Question: <URL> for bootstrap css dropdown menu
Currently when I click on the arrow button on right side, it opens the menu items.
What I want to removing the button and items should appear when user click on the Edit box(select category ..).
The menu should cover entire width of the edit box.
'''
<div class="col-lg-6">
<div class="input-group">
<input type="text" class="form-control" placeholder="Select category ...">
<div class="input-group-btn">
<button type="button" class="btn btn-default dropdown-toggle" data-toggle="dropdown"> <span class="caret"></span></button>
<ul class="dropdown-menu pull-right">
<li><a href="#">Sports</a></li>
<li><a href="#">Entertainment</a></li>
<li><a href="#">Politics</a></li>
<li class="divider">Technolohy</li>
<li><a href="#"></a></li>
</ul>
</div><!-- /btn-group -->
</div><!-- /input-group -->
</div><!-- /.col-lg-6 -->
</div><!-- /.row -->
'''
When user take cursor on Textbox it should show menu items covering entire width of the textbox

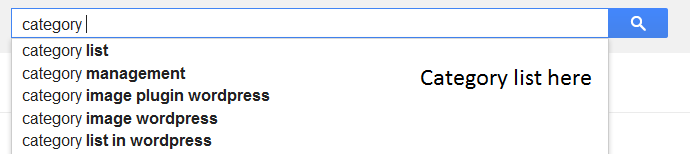
Answer: just add this in your CSS and you are good to go with 'full-width-dropdown-menu'.... :)
'''
.dropdown-menu {
width: 100%;
}
'''
<URL>
Please check the ....there is a 'typehead.js' which you would be needing for sure!!
<URL>
'''
$('.typehead').typeahead({
name: 'Some name',
local: ['Sports', 'Entertainment', 'Politics', 'Technolohy', 'Technolohy Again']
})
$('.typeahead.input-sm').siblings('input.tt-hint').addClass('hint-small');
$('.typeahead.input-lg').siblings('input.tt-hint').addClass('hint-large');
'''
'''
<div class="container">
<div class="col-lg-6">
<div class="input-group">
<input type="text" class="typehead form-control" placeholder="Select category ..." />
</div>
</div>
<!-- /.col-lg-6 -->
</div>
<!-- /.row -->
<!-- /.row -->
'''